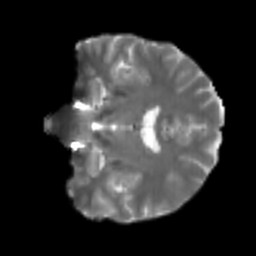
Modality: T2w
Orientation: coronal
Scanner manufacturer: siemens
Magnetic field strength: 3 T
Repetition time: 4 s
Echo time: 0.0594 s